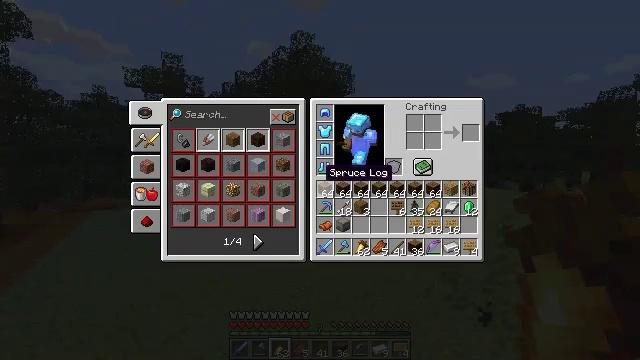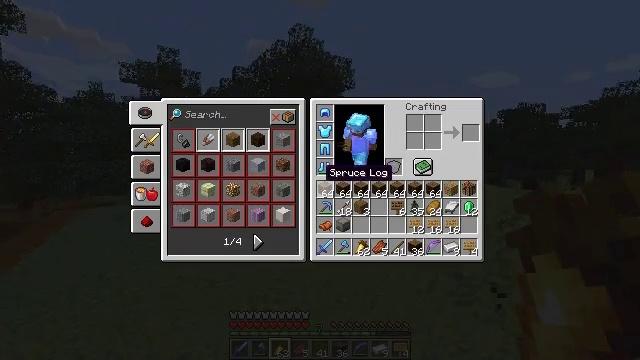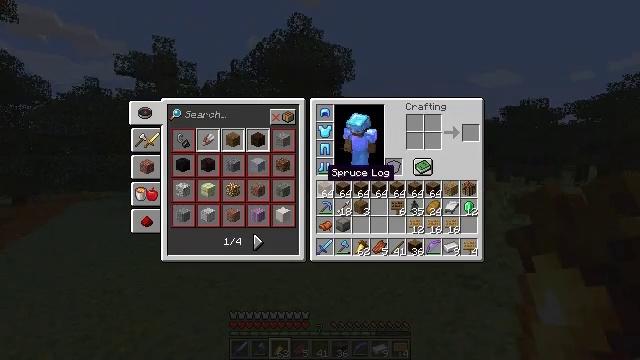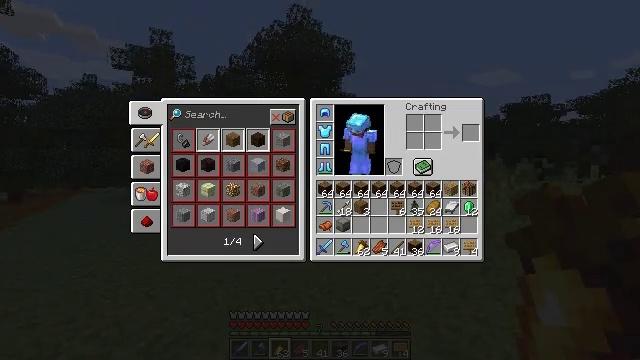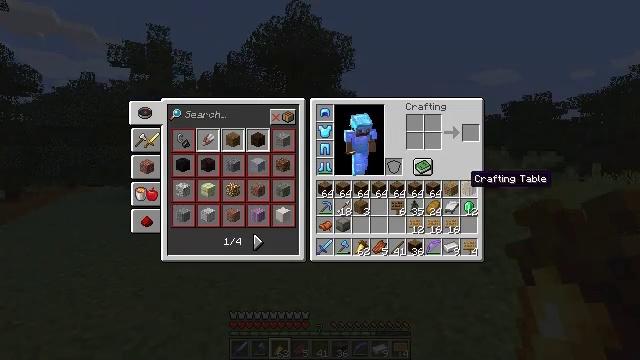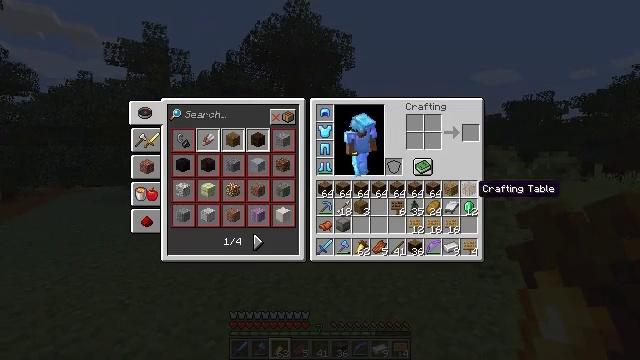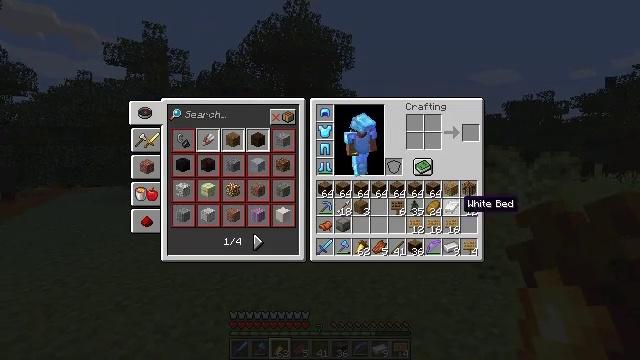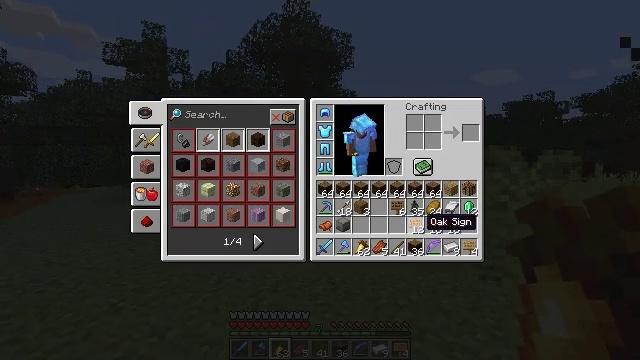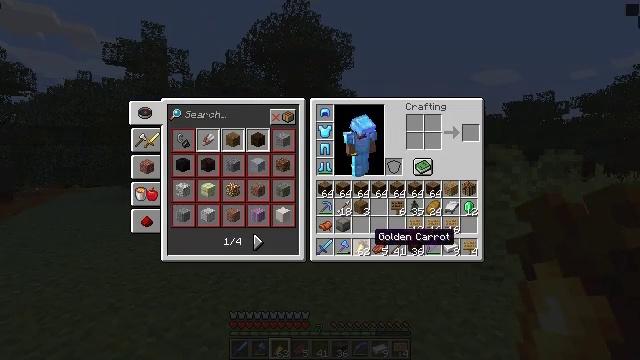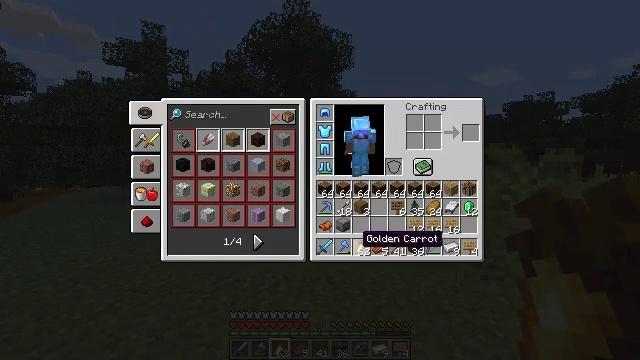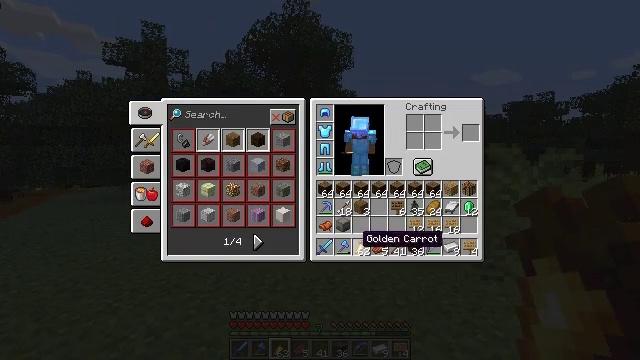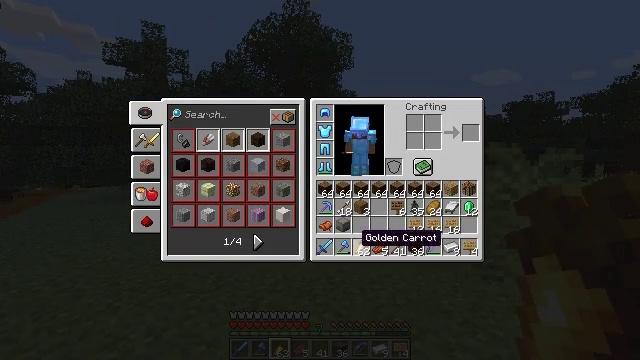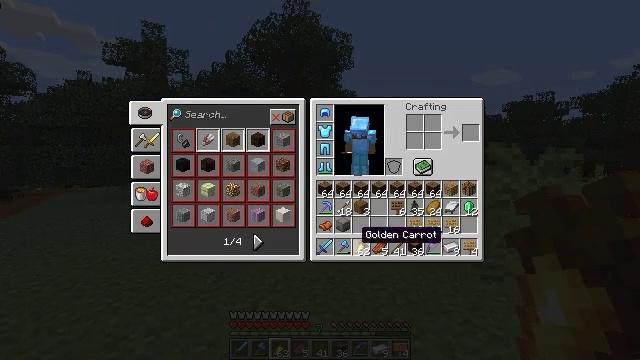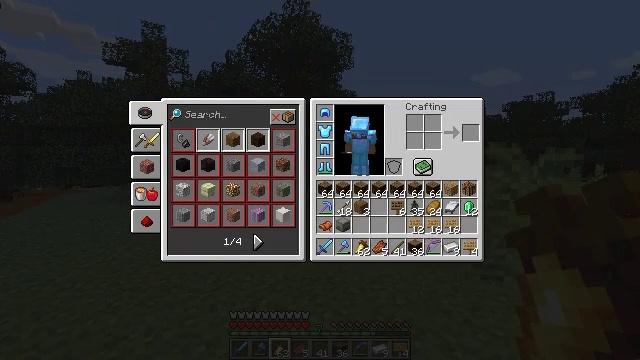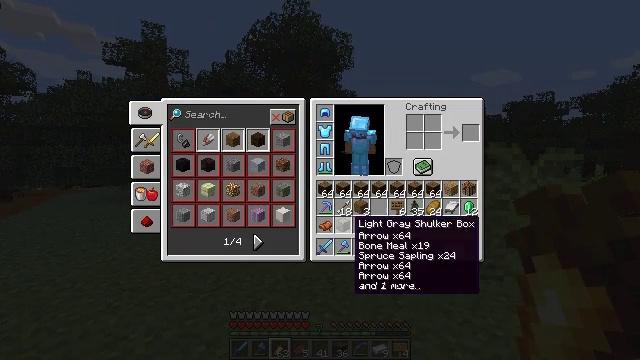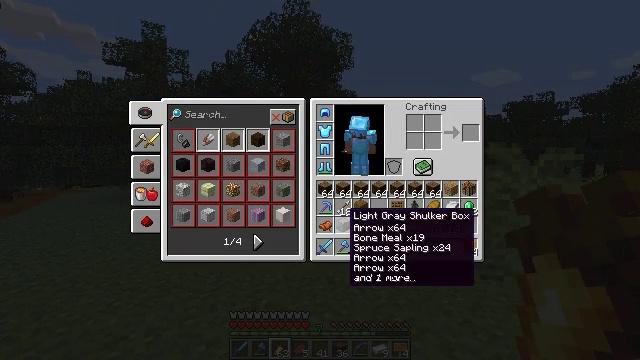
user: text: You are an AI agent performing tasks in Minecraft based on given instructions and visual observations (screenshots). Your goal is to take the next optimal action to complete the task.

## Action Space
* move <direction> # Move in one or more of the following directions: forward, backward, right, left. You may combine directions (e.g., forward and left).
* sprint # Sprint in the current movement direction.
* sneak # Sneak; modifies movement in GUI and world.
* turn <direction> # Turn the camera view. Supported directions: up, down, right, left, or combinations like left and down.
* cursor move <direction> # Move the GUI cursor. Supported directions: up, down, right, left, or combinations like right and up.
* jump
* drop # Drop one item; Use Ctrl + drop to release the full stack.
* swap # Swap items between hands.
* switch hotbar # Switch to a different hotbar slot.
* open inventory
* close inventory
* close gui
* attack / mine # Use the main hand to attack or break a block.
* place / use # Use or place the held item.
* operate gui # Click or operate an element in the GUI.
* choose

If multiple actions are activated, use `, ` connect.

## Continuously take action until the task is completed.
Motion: motion action
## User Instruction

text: Remove a light gray shulker box from the inventory.
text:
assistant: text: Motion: no_op
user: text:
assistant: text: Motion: no_op
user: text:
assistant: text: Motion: cursor move right
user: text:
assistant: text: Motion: cursor move right and down
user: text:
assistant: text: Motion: cursor move right and down
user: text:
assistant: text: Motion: cursor move left and down
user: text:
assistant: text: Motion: cursor move left and down
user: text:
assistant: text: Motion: cursor move left and down
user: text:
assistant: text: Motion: cursor move left
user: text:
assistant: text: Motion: no_op
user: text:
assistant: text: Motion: no_op
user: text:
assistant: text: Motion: no_op
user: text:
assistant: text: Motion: no_op
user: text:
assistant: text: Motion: no_op
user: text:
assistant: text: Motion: cursor move up
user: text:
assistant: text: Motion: no_op
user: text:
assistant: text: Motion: sprint
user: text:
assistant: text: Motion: sprint
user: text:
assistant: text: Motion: sprint
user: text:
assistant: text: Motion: sprint
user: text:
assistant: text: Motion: sprint
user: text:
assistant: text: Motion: sprint
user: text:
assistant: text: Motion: sprint
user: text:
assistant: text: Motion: sprint
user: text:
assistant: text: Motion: sprint
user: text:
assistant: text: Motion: sprint
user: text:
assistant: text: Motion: sprint
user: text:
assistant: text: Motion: sprint, drop
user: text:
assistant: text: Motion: sprint, drop
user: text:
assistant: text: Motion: sprint, drop